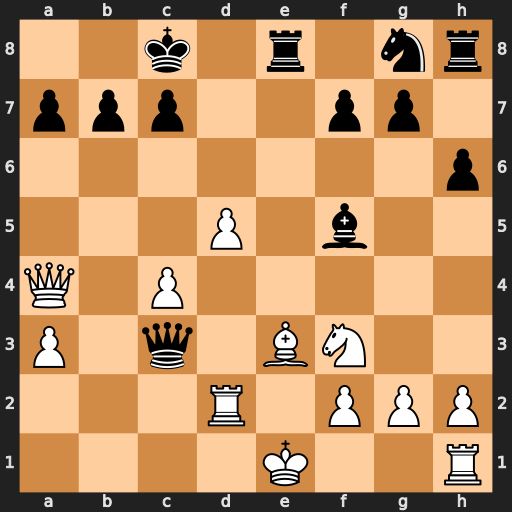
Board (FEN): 2k1r1nr/ppp2pp1/7p/3P1b2/Q1P5/P1q1BN2/3R1PPP/4K2R
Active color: w
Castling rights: K
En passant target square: -
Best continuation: Qxe8#